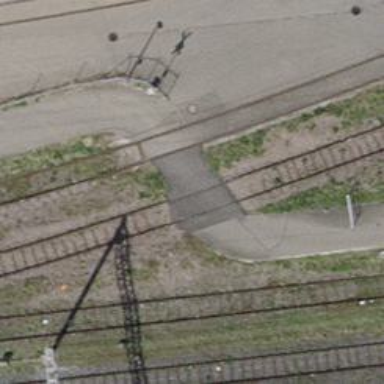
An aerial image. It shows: Crossing for the railway.